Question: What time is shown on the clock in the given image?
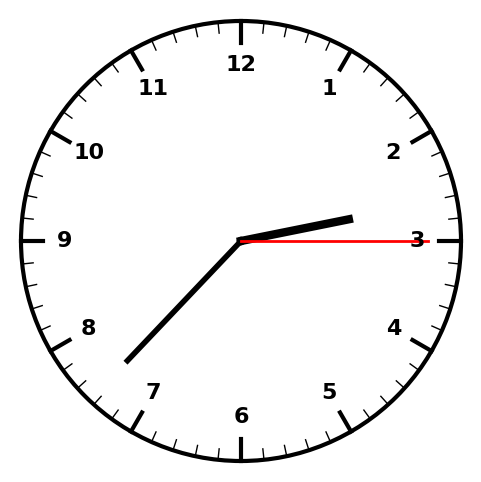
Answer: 02:37:15